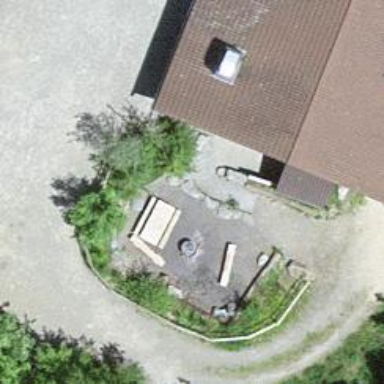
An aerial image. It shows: Picnic table located in leisure land area.